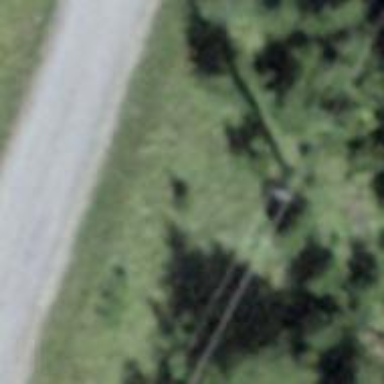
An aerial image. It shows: Power pole.